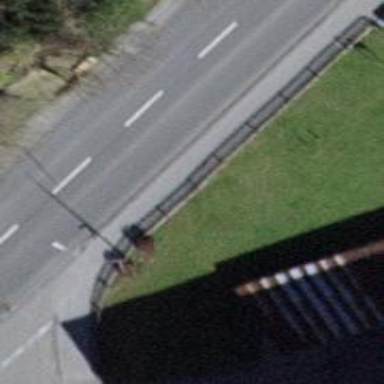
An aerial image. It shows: Asphalt sidewalk along the footway.